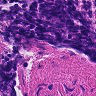
Metastatic tissue present: no